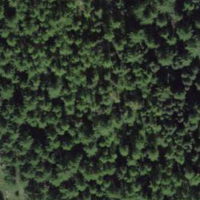
EUNIS habitat code: 43
Species observed at this site:
Parus major